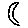
Label: moon